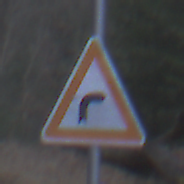
Verkehrszeichen: KurveRechts
Umgebung: Outdoor, Nature
Tageszeit: MorningAfternoon
Wetter: Overcast
Licht: Natural
Jahreszeit: Winter
Kontrast: LowContrast